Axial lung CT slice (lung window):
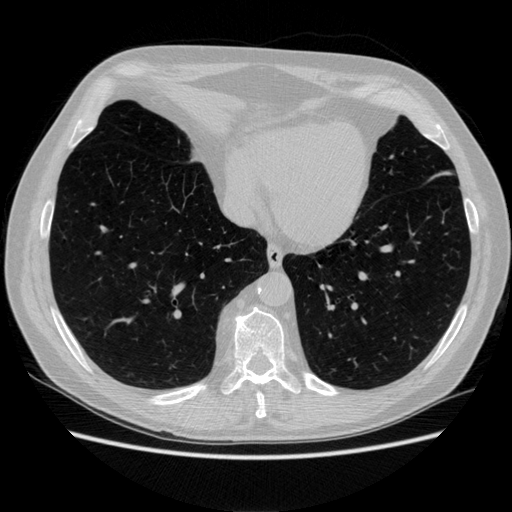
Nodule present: no